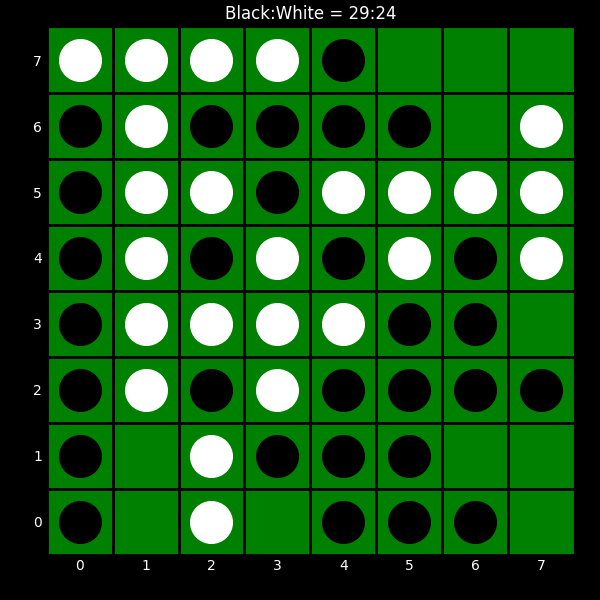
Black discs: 29
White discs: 24